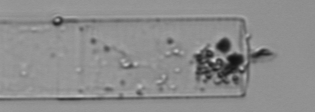
Label: Guinardia_flaccida